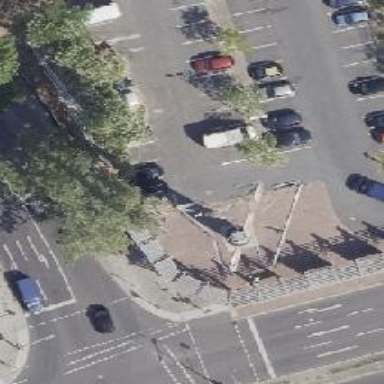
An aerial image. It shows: Advertising mast tower.